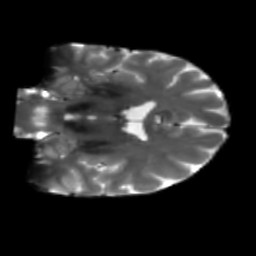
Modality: T2w
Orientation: coronal
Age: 42
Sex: male
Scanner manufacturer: siemens
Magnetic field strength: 3 T
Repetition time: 5.25 s
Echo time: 0.08 s